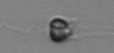
Label: Apedinella